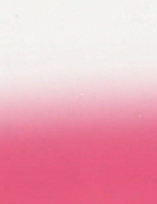
Tumor epithelial tissue: no
Tumor-associated stroma tissue: yes
Normal tissue: no